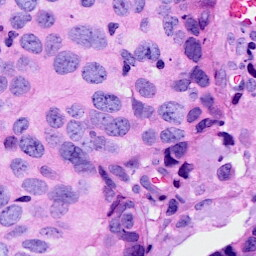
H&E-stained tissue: Breast